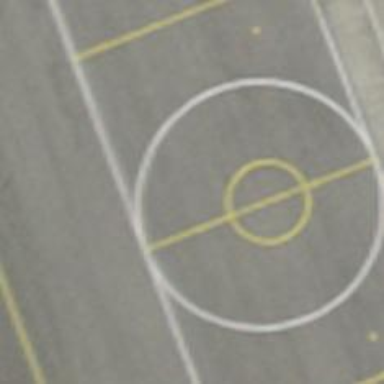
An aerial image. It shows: Image showing helipad at airport.